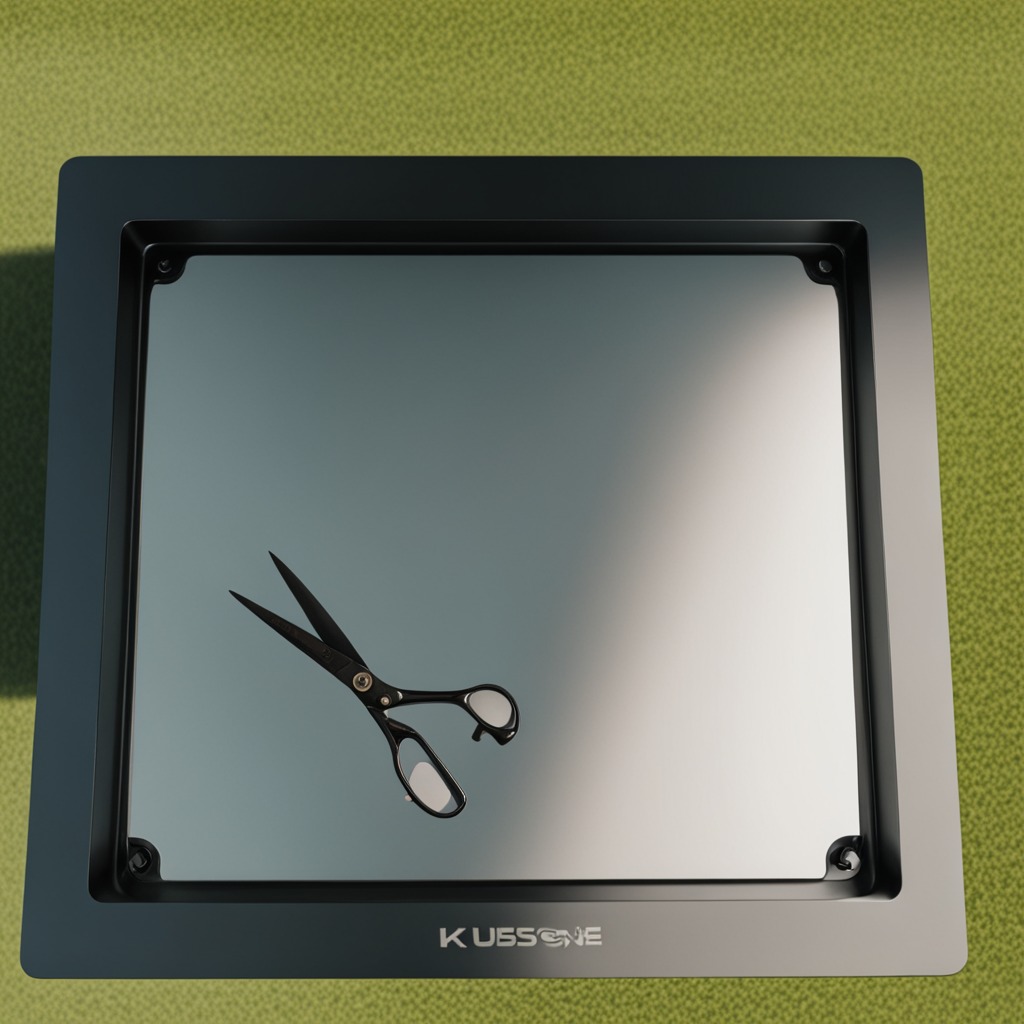
A scissor is lying on the table.